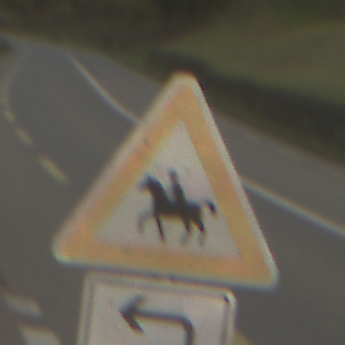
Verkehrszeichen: ReiterRechts
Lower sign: RichtungsangabeDurchPfeile2
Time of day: SunriseSunset
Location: Outdoor (Nature)
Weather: PartlyCloudy
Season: NotSpecified
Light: Natural